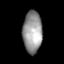
Tissue: lung
Cell type: Myeloid cells
Senescence score: 0.1695
Nuclear area (px): 790
Mean DAPI intensity: 150.286